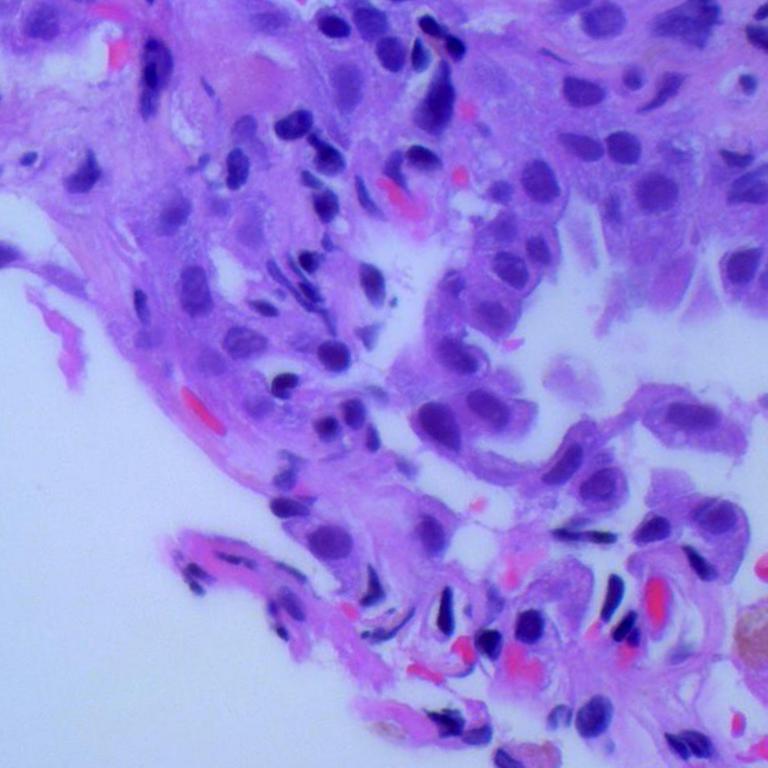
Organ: lung
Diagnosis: adenocarcinomas